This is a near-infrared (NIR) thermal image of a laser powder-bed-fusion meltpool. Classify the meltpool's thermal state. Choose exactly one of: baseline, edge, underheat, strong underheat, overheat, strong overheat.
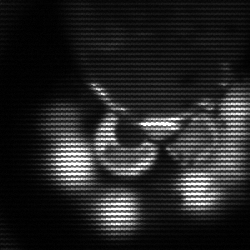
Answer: baseline